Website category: jobs
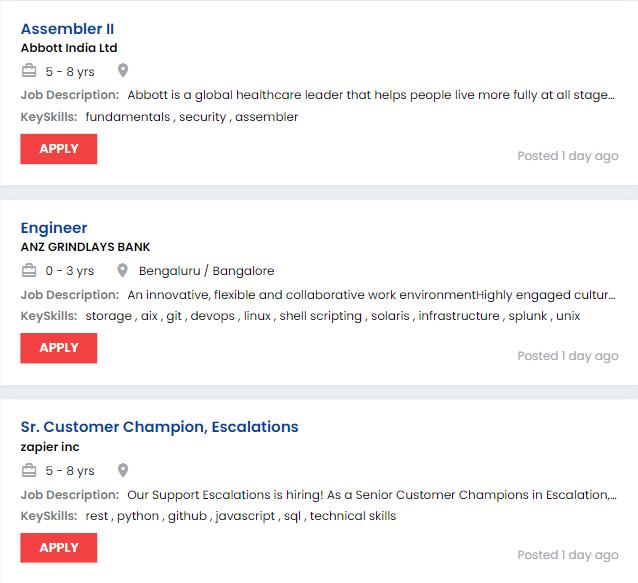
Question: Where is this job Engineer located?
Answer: Bengaluru / Bangalore

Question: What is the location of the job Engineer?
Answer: Bengaluru / Bangalore

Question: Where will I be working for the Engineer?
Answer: Bengaluru / Bangalore

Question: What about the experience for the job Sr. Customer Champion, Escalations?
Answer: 5 - 8 yrs

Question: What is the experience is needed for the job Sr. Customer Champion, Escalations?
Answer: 5 - 8 yrs

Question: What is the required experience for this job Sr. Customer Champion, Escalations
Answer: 5 - 8 yrs

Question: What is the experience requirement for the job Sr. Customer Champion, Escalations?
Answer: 5 - 8 yrs

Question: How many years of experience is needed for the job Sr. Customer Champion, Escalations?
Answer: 5 - 8 yrs

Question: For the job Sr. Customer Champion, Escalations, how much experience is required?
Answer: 5 - 8 yrs

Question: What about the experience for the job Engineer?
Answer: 0 - 3 yrs

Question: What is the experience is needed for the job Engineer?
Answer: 0 - 3 yrs

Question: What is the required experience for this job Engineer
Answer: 0 - 3 yrs

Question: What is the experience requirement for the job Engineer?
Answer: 0 - 3 yrs

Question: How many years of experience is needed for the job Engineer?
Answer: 0 - 3 yrs

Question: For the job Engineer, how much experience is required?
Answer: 0 - 3 yrs

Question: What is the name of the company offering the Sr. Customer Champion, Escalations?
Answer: zapier inc

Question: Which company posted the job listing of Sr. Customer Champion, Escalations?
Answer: zapier inc

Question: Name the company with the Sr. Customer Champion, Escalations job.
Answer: zapier inc

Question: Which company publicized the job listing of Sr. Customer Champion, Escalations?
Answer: zapier inc

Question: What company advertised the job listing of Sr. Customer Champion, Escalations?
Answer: zapier inc

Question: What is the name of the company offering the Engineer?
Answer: ANZ GRINDLAYS BANK

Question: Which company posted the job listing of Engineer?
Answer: ANZ GRINDLAYS BANK

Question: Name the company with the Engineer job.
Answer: ANZ GRINDLAYS BANK

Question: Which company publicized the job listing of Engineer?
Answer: ANZ GRINDLAYS BANK

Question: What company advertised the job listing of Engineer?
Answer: ANZ GRINDLAYS BANK

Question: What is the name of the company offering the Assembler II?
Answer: Abbott India Ltd

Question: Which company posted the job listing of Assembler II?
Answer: Abbott India Ltd

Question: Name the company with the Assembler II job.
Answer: Abbott India Ltd

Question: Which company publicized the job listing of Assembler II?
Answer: Abbott India Ltd

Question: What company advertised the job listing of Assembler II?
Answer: Abbott India Ltd

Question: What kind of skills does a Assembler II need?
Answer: fundamentals , security , assembler

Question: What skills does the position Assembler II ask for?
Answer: fundamentals , security , assembler

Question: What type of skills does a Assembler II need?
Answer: fundamentals , security , assembler

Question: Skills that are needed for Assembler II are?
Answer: fundamentals , security , assembler

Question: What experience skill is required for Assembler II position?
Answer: fundamentals , security , assembler

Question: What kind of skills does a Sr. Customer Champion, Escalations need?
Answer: rest , python , github , javascript , sql , technical skills

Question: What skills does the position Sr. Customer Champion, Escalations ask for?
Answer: rest , python , github , javascript , sql , technical skills

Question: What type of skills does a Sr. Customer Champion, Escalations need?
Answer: rest , python , github , javascript , sql , technical skills

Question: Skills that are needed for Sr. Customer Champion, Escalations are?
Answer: rest , python , github , javascript , sql , technical skills

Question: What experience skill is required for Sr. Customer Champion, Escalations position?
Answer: rest , python , github , javascript , sql , technical skills

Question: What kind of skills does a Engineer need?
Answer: storage , aix , git , devops , linux , shell scripting , solaris , infrastructure , splunk , unix

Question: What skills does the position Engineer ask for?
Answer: storage , aix , git , devops , linux , shell scripting , solaris , infrastructure , splunk , unix

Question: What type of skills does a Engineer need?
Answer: storage , aix , git , devops , linux , shell scripting , solaris , infrastructure , splunk , unix

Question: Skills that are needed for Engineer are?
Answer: storage , aix , git , devops , linux , shell scripting , solaris , infrastructure , splunk , unix

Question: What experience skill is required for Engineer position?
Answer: storage , aix , git , devops , linux , shell scripting , solaris , infrastructure , splunk , unix